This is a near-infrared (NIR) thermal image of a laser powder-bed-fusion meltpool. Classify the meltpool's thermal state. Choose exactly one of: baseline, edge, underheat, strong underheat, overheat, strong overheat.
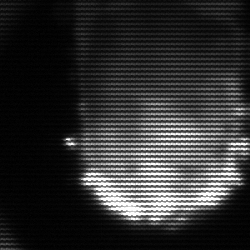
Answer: baseline